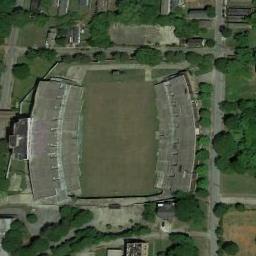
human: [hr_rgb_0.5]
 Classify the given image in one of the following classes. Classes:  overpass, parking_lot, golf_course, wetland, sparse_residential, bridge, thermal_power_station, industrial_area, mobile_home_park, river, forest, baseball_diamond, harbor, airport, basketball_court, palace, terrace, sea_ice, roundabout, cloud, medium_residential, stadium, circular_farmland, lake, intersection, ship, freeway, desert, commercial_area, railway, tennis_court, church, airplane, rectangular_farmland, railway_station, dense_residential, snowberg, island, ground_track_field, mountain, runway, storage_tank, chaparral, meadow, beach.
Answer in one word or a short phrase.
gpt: stadium